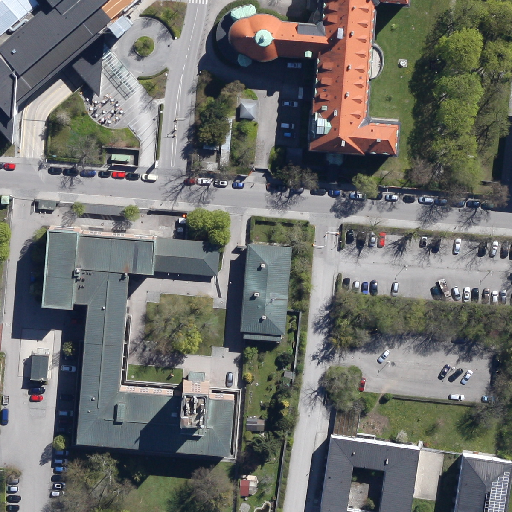
Referring expression: road